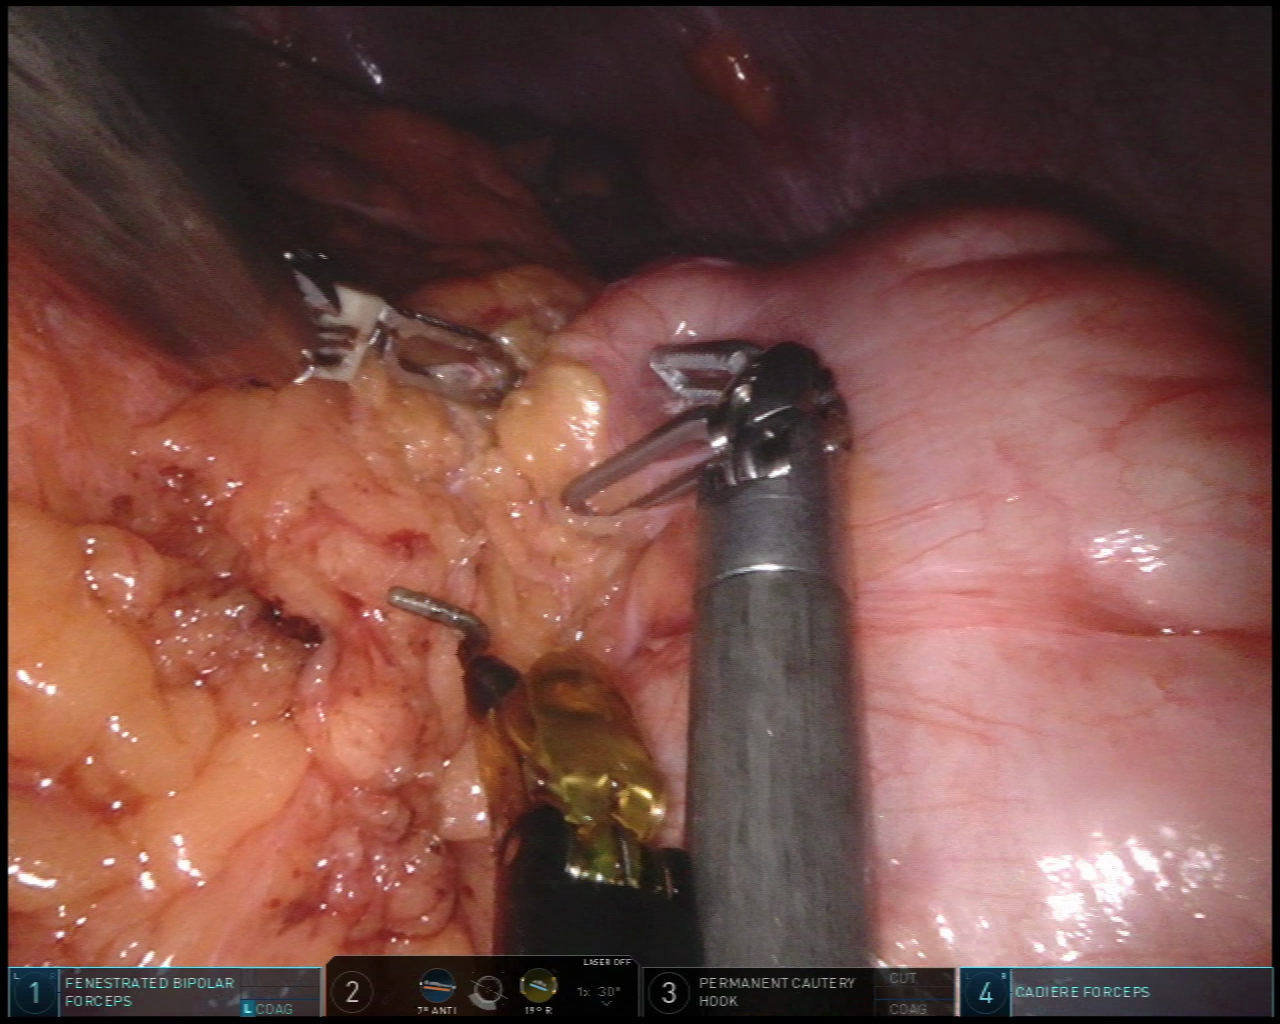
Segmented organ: spleen
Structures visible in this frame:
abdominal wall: yes
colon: yes
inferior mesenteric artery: no
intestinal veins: no
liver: no
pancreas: no
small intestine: no
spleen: yes
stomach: no
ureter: no
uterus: no
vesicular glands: no